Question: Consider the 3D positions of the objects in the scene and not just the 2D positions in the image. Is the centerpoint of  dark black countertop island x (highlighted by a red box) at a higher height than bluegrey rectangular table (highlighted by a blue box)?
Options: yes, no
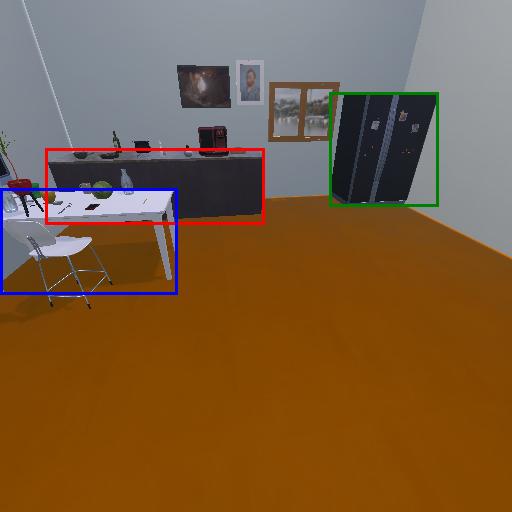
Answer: yes